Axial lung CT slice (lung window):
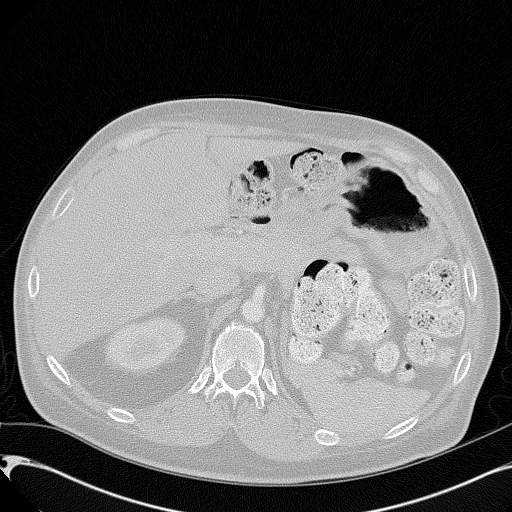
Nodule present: no